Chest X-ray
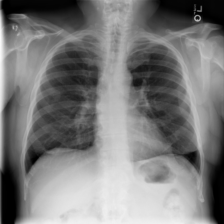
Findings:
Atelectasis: negative
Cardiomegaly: negative
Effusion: negative
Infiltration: negative
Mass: negative
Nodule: positive
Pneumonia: negative
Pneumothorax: negative
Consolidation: negative
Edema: negative
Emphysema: negative
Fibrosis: negative
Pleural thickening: negative
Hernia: negative